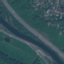
Land use / land cover: Highway